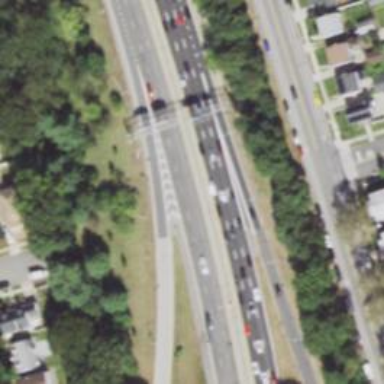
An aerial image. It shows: Asphalt motorway link.